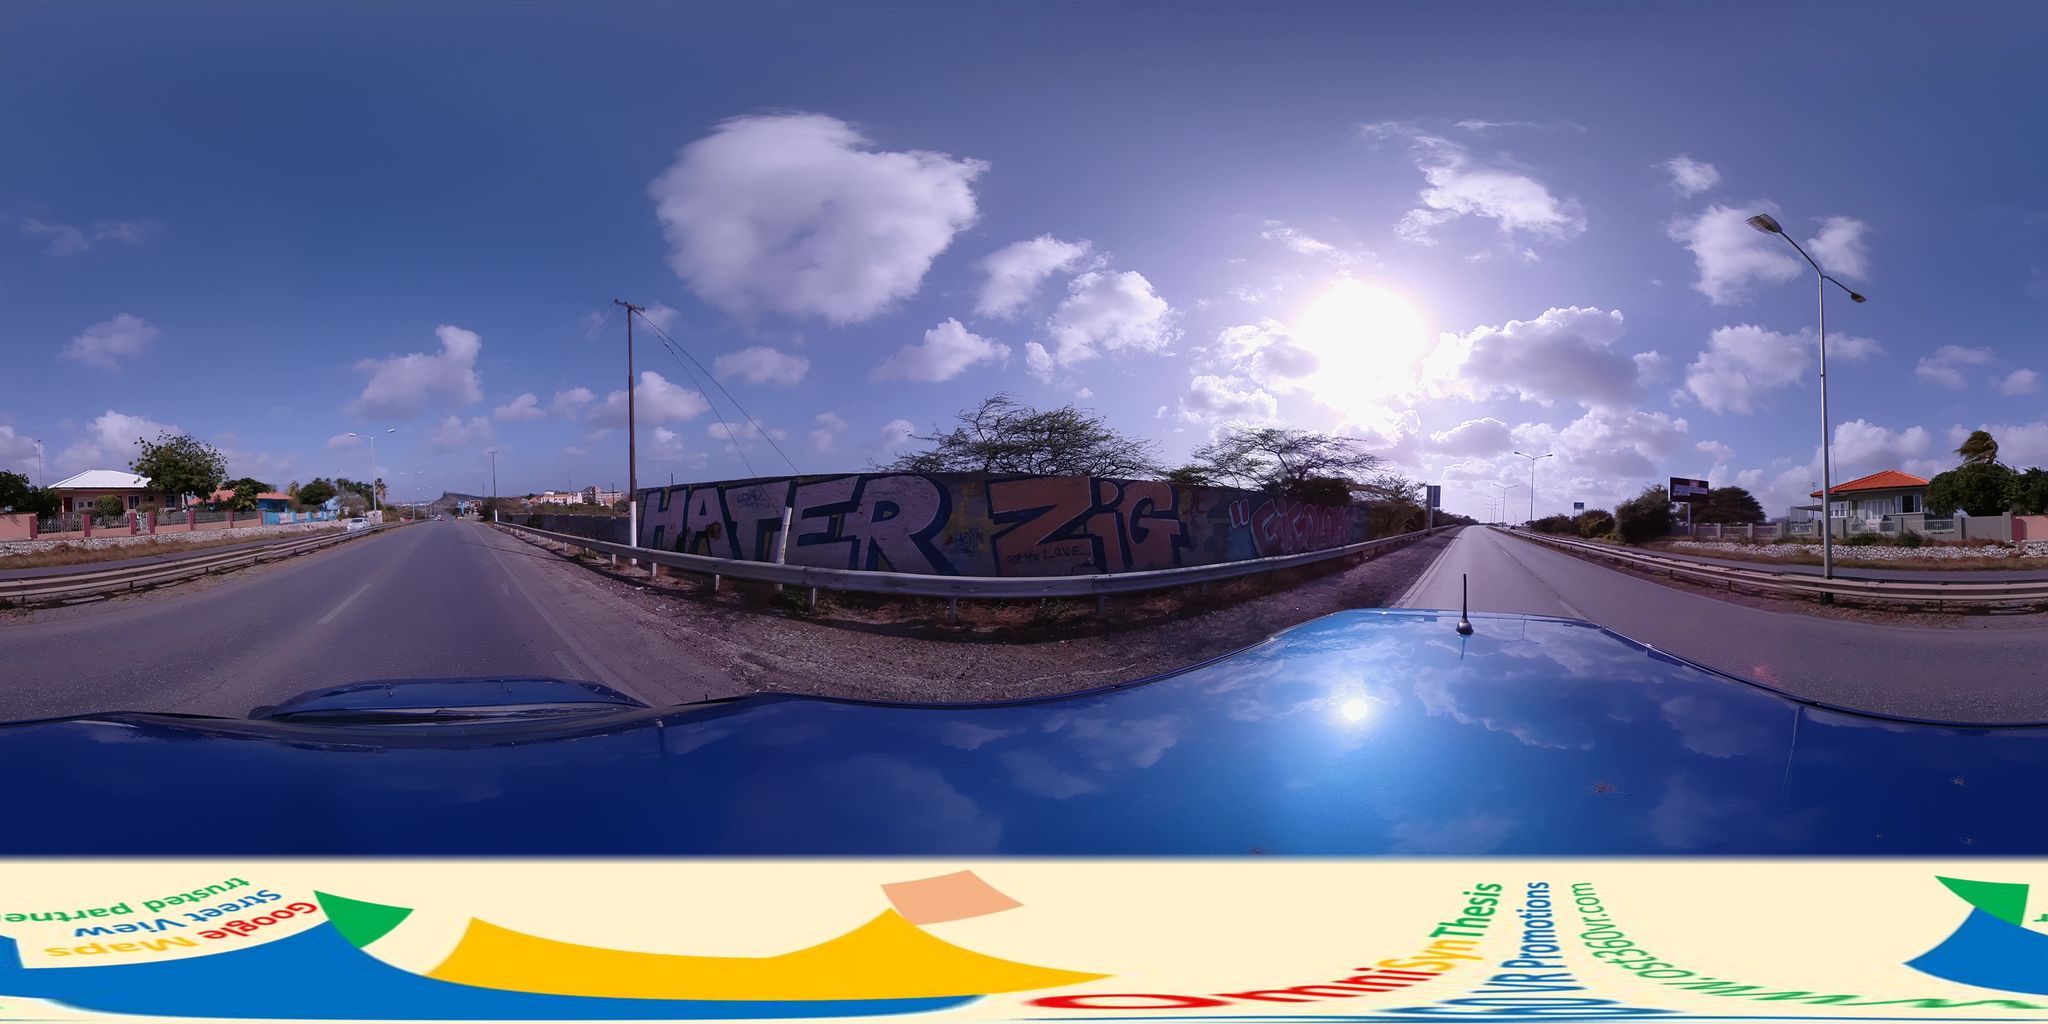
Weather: clear
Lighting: day
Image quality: good
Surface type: cycling surface
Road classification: trunk_link, residential
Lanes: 1
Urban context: suburban or peri-urban
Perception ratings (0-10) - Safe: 0.79, Lively: 1.57, Beautiful: 7.83, Boring: 2.06, Depressing: 8.17, Wealthy: 6.55